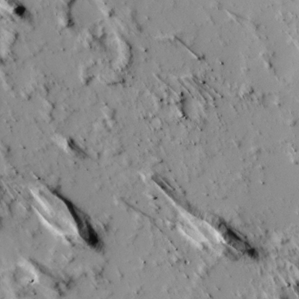
Label: non_frost